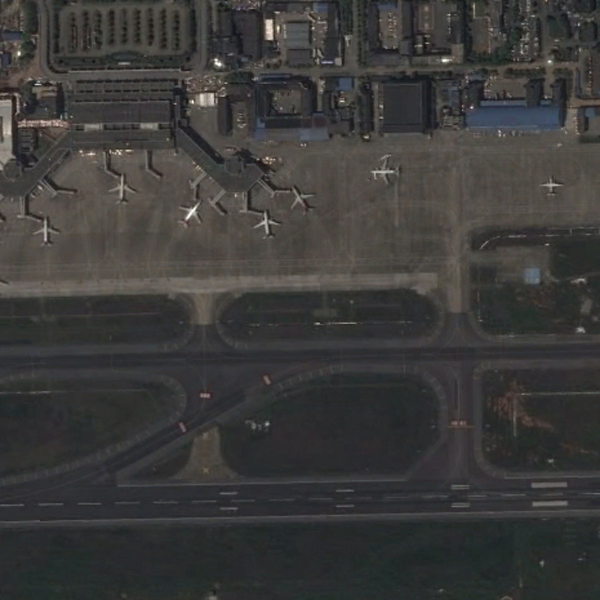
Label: Airport